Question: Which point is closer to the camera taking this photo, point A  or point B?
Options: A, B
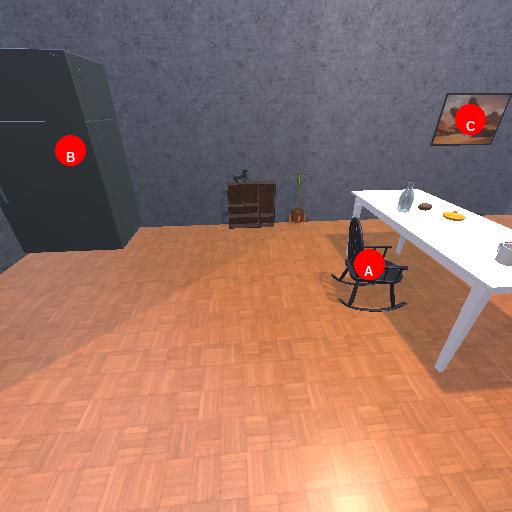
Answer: A